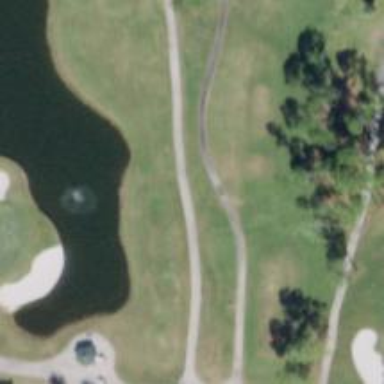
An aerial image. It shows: Service road designated as golf cart path.